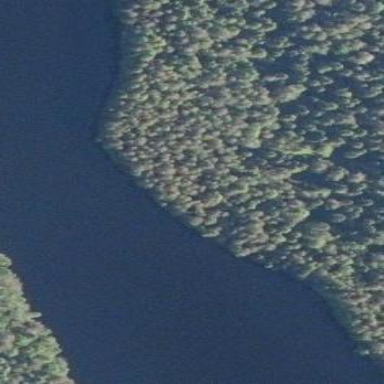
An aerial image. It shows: Peaceful pond surrounded by nature.